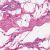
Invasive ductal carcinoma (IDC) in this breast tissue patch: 0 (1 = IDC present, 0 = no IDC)